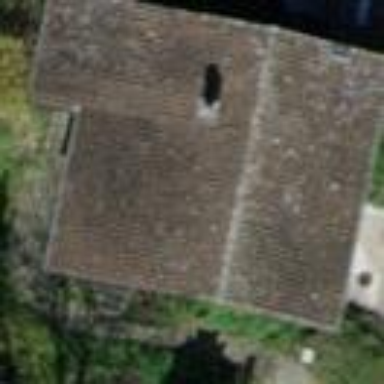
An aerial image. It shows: Gabled roofed house.